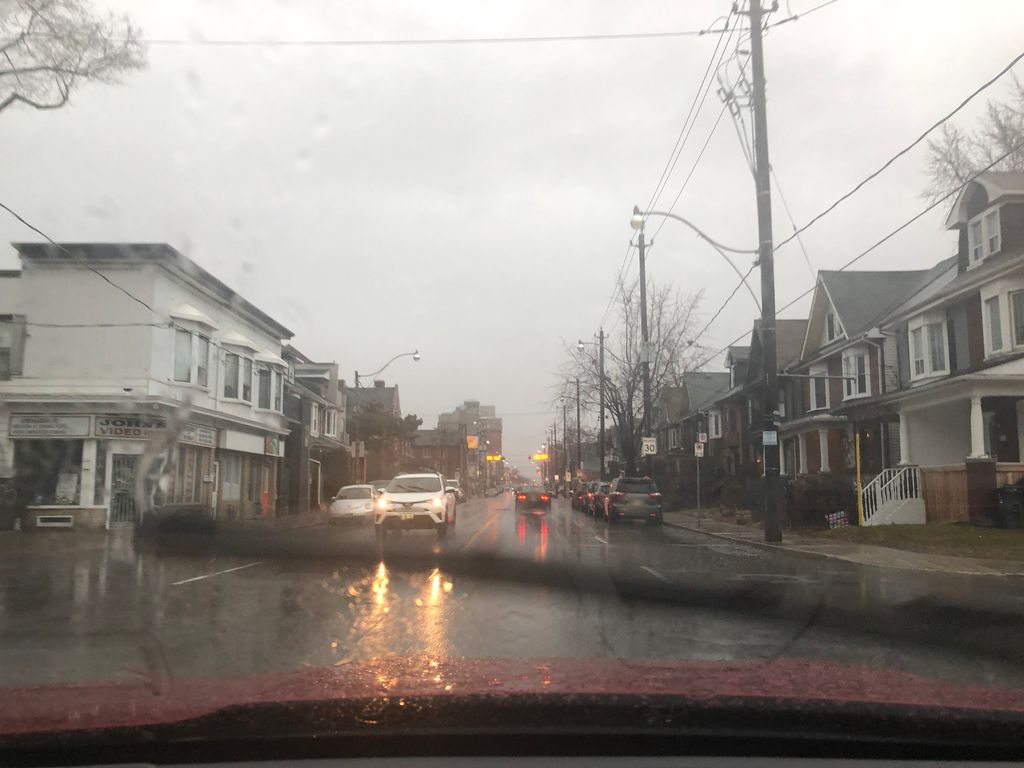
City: toronto